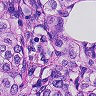
Metastatic tissue present: yes